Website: crate-barrel
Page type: newsletter-management
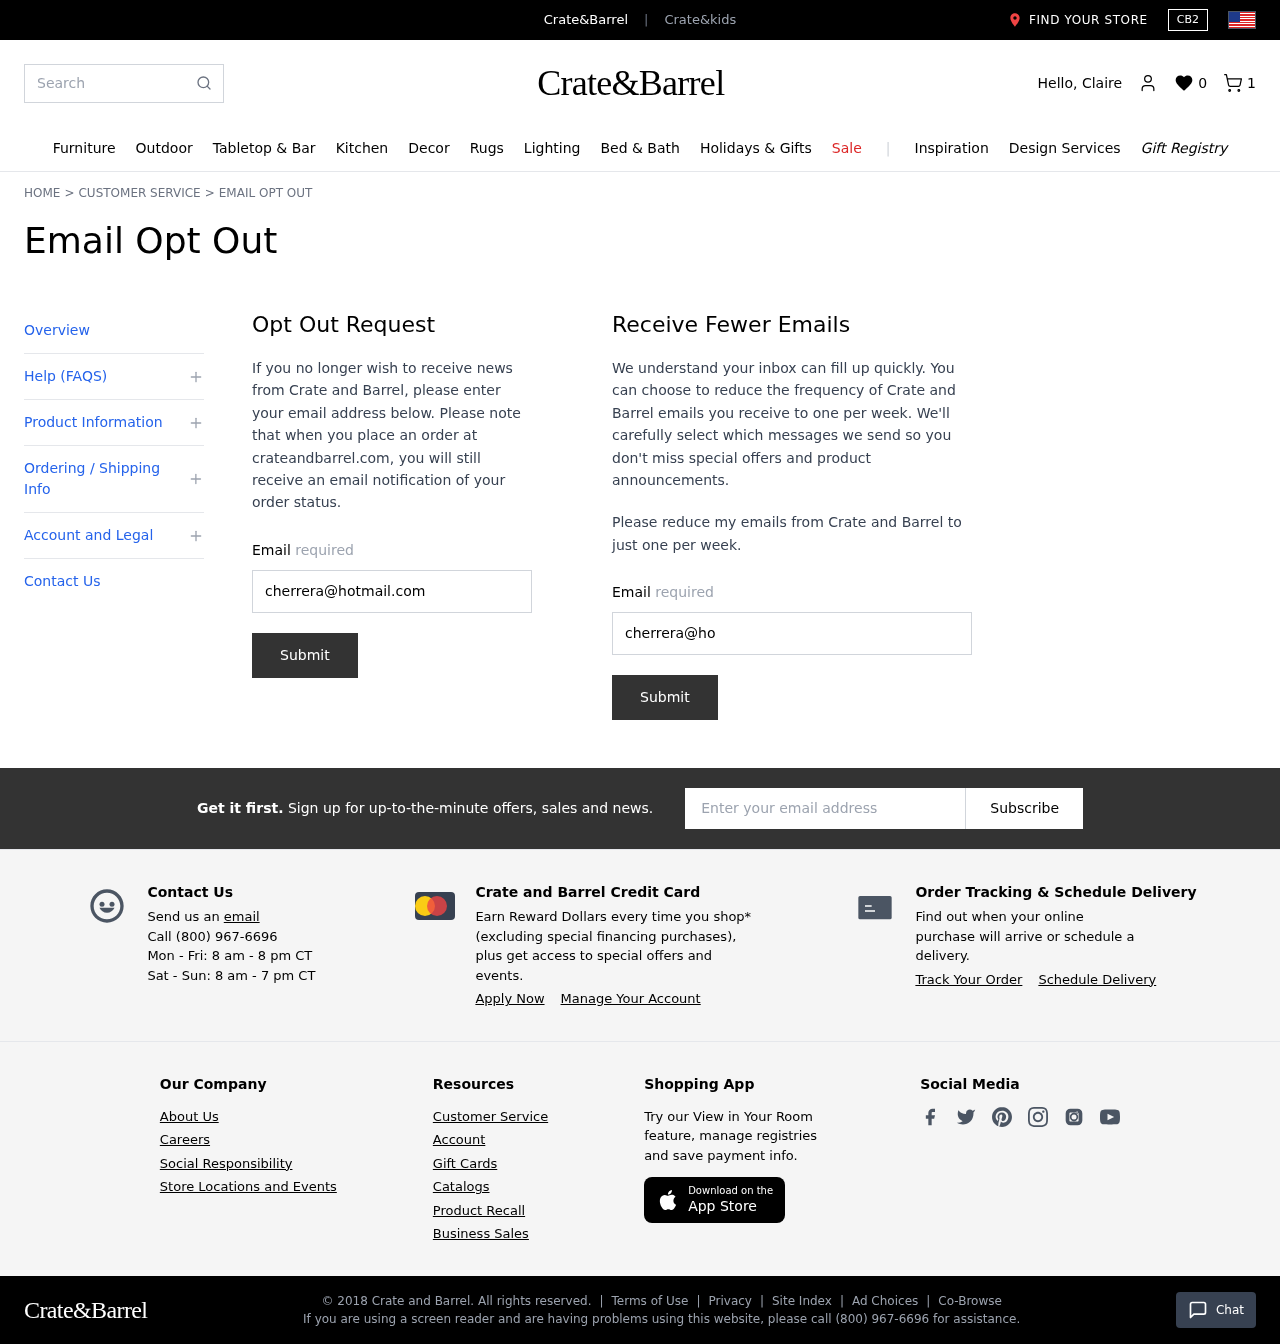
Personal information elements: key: PII_EMAIL
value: cherrera@hotmail.com
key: PII_EMAIL2
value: cherrera@hotmail.com
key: PII_EMAIL3
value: cherrera@hotmail.com
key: PII_FIRSTNAME
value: Claire
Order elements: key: ORDER_NUM_ITEMS
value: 1
Search elements: key: HEADER_SEARCH
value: Search
Other elements: key: WISHLIST_COUNT
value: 0